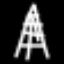
Label: The Eiffel Tower